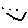
Label: smiley face